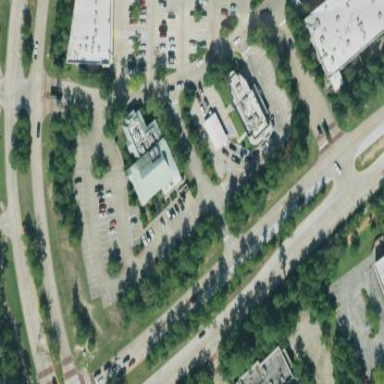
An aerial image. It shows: Parking area with surface.